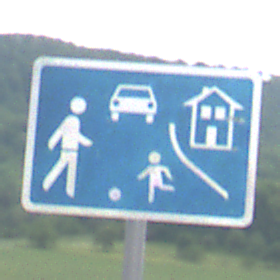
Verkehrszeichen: BeginnVerkehrsberuhigterBereich
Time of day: Midday
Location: Outdoor (RoadRail)
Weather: PartlyCloudy
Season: NotSpecified
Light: Natural